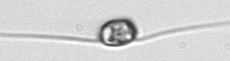
Label: Chaetoceros_danicus